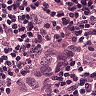
Metastatic tissue present: yes